Question: I am trying to create buttons at runtime. My Question is that How should I add an Event to each of the buttons at runtime mode also?
For example:
'''
Button btn;
int i =0;
int j =0;
List<Button> listBTN = new List<Button>();
private void button1_Click(object sender, EventArgs e)
{
btn = new Button();
btn.Location = new Point(60 + i, 90);
btn.Size = new Size(50, 50);
btn.Name = "BTN";
listBTN.Add(btn);
i = i + 50;
foreach(Button b in listBTN){
this.Controls.AddRange(new Button[] {b});
}
}
'''

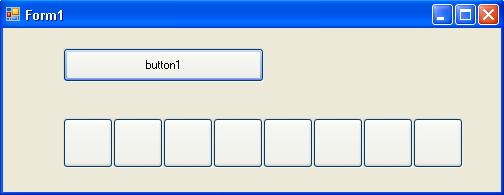
Answer: '''
btn.Click += yourMethod;
private void yourMethod(object sender, EventArgs e)
{
// your implementation
Button btn = sender as Button;
if (btn != null)
{
//use btn
}
}
'''
if you want to add the event when you declare the button use:
'''
btn.Click += delegate
{
//your implementation
};
'''